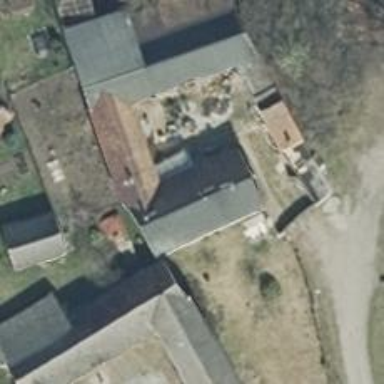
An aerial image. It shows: Simple house.